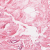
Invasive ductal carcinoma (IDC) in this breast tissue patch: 0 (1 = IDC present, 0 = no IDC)